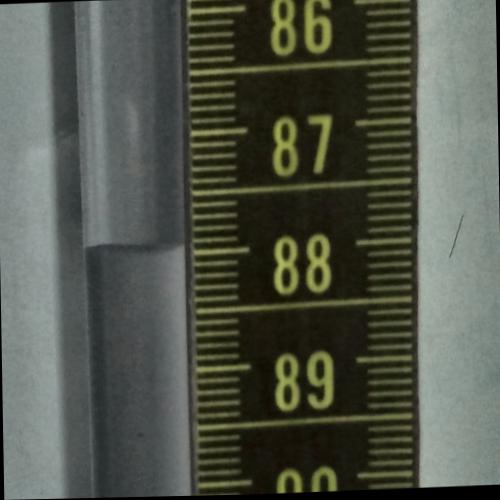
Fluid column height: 87.9 cm